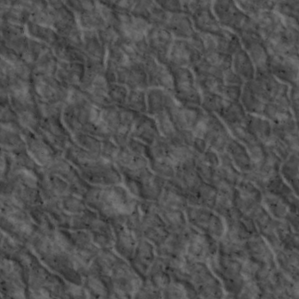
Label: non_frost